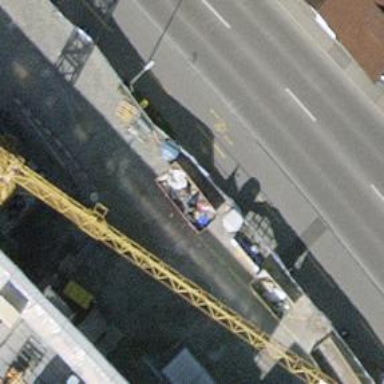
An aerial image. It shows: Bus stop with shelter. It is platform for public transport.